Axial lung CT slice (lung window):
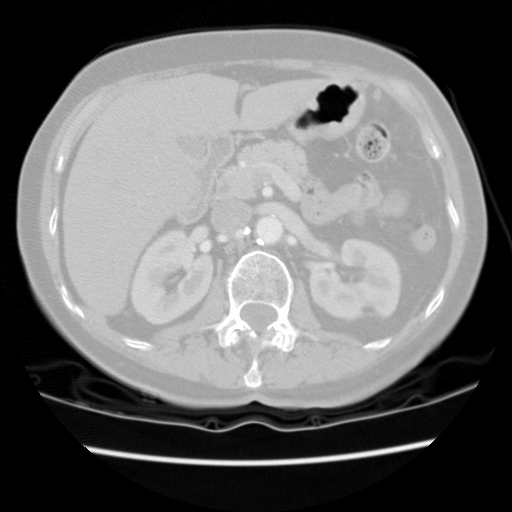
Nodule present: no